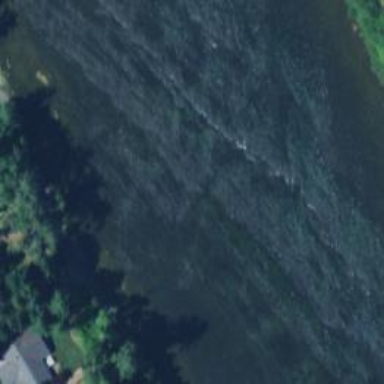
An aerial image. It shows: Scene featuring rapids in waterway.